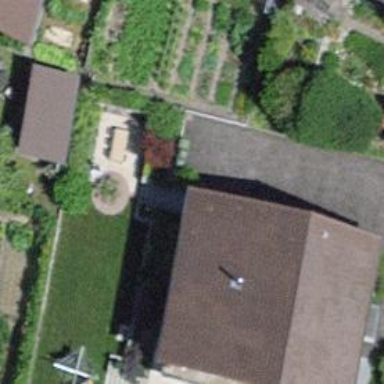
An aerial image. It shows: Simple and straightforward house.